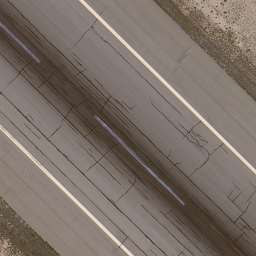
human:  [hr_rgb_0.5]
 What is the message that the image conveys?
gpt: runway